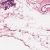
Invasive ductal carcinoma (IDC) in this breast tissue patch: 0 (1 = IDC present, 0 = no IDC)